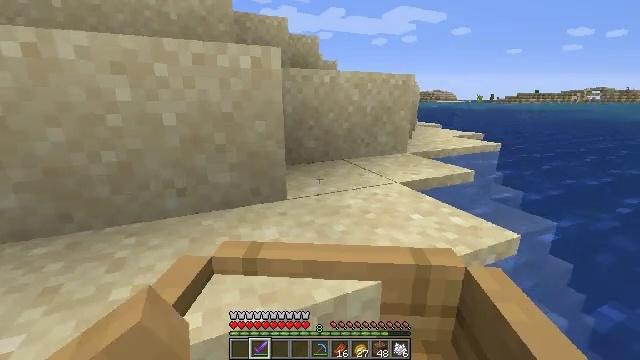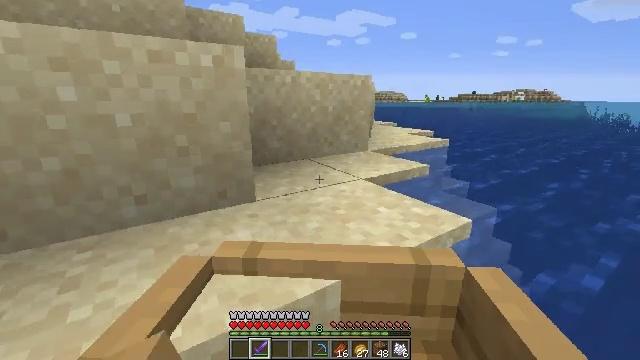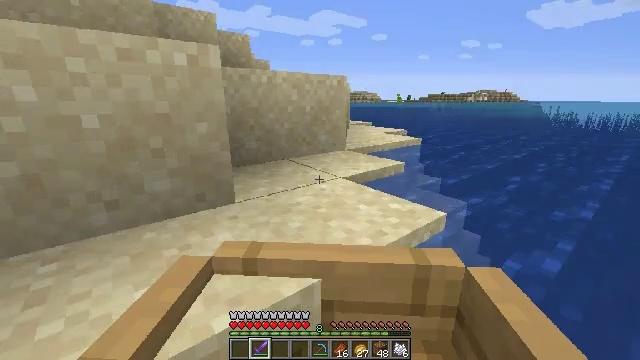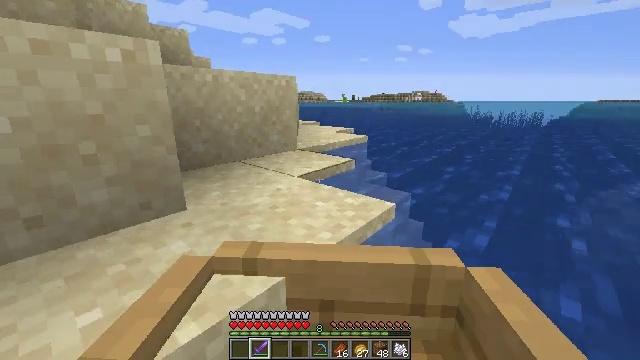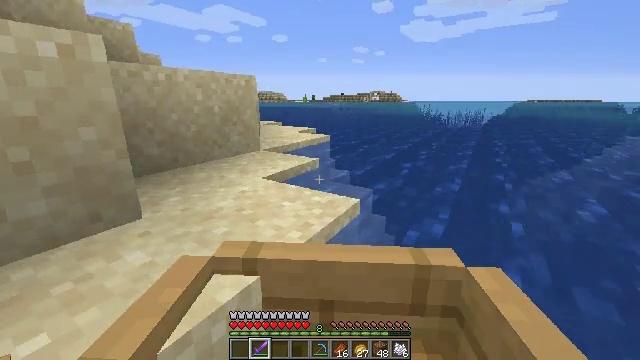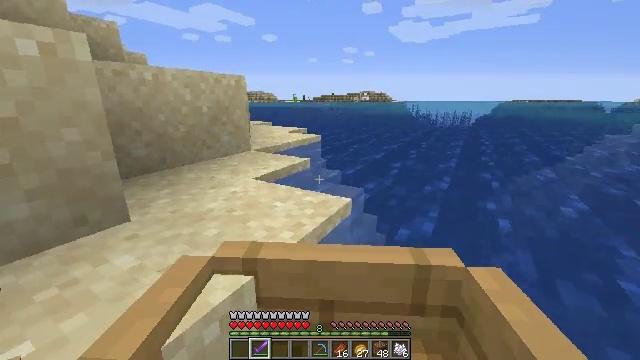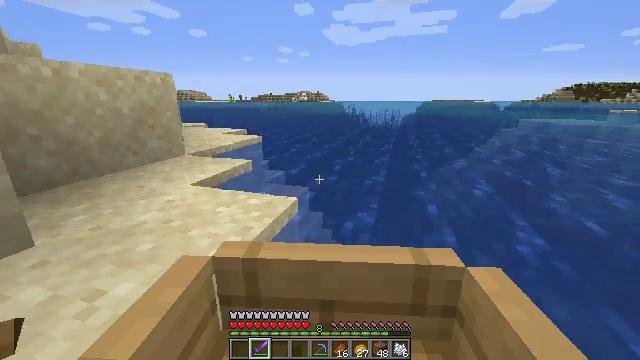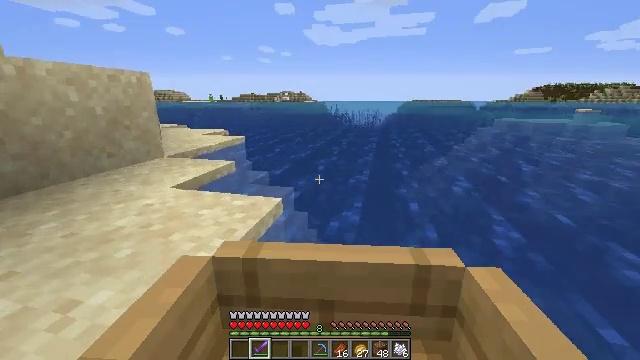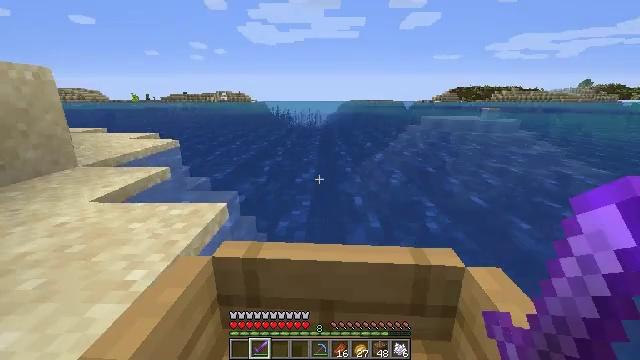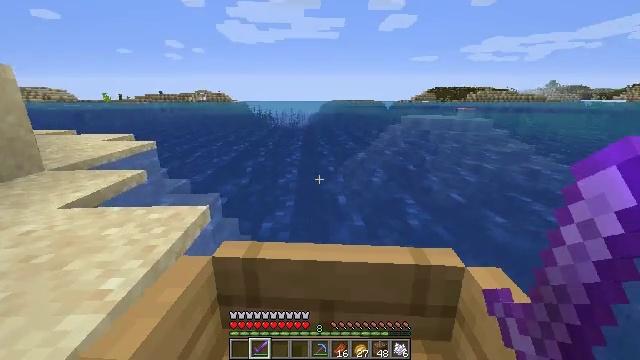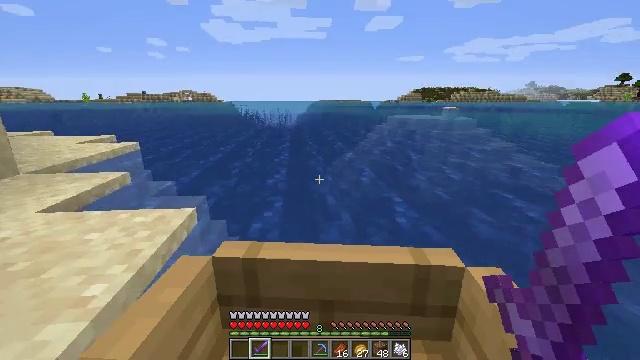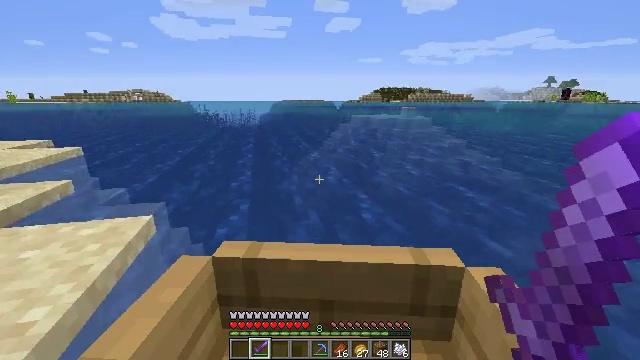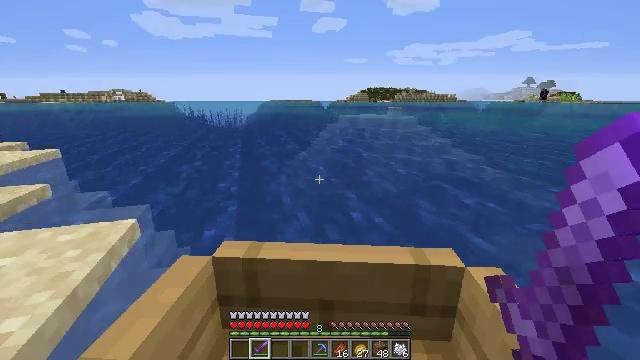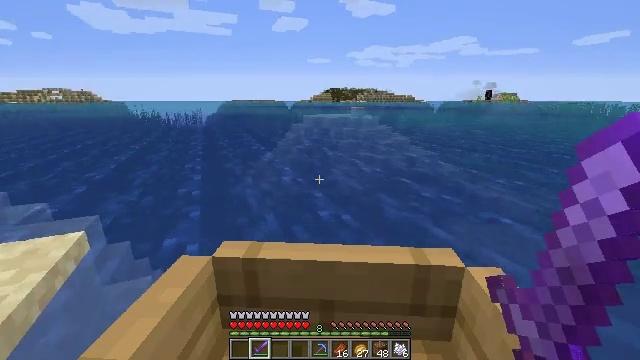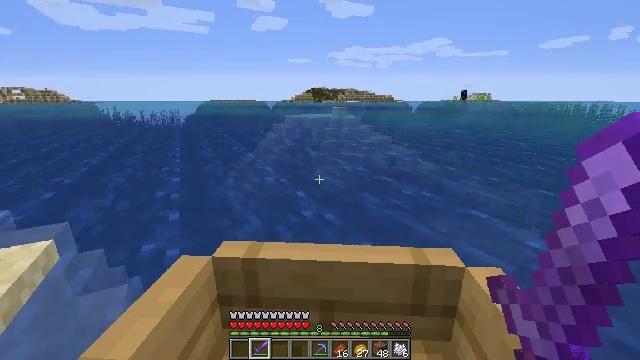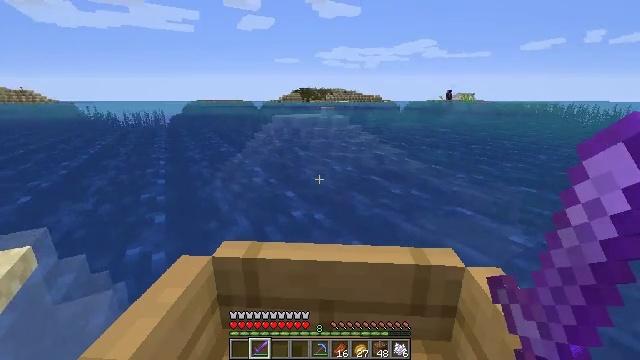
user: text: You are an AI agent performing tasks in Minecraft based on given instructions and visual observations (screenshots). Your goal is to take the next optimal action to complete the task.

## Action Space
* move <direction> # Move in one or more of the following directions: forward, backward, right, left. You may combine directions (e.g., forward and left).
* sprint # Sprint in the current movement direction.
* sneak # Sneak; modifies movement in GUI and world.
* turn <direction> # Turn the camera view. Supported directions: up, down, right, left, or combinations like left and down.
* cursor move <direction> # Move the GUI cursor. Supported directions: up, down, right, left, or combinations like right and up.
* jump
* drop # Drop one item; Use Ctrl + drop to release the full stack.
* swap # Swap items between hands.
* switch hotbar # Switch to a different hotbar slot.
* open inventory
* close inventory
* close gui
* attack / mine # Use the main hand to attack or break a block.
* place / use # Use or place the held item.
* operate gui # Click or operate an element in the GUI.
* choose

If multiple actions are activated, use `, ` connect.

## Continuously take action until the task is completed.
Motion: motion action
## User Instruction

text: Collect the grass from the surface.
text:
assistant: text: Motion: move right
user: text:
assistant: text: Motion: move right
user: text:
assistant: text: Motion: move right
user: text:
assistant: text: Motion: move right
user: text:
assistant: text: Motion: move right
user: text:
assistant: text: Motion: no_op
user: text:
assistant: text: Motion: no_op
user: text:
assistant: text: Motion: no_op
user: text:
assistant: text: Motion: no_op
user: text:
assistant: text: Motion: no_op
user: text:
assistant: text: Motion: no_op
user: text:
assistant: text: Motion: no_op
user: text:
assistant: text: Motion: no_op
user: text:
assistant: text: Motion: no_op
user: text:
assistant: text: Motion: no_op
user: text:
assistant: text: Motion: no_op
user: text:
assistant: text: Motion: no_op
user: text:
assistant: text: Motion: no_op
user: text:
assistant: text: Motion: no_op
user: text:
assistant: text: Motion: no_op
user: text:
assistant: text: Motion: no_op
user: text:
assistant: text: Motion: no_op
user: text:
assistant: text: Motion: no_op
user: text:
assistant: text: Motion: no_op
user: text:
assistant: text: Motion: no_op
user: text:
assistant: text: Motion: no_op
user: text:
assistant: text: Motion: no_op
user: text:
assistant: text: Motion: no_op
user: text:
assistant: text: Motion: no_op
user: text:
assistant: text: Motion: move back